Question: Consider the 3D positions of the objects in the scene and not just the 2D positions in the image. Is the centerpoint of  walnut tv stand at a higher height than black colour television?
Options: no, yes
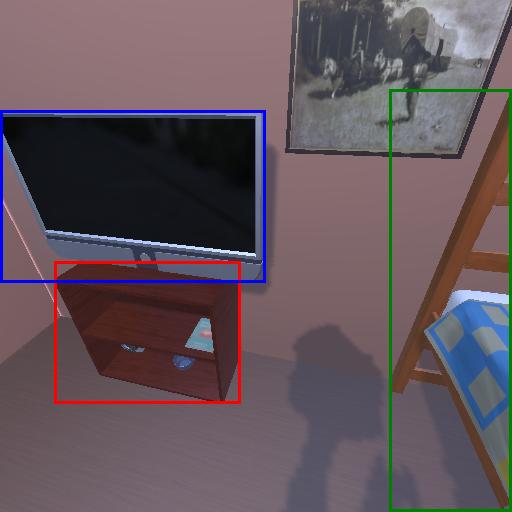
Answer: no